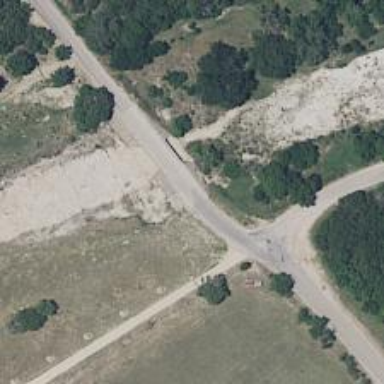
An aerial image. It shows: Low water crossing bridge on residential road.